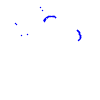
Particle: proton